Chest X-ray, PA view. Patient: 64 years old, sex M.
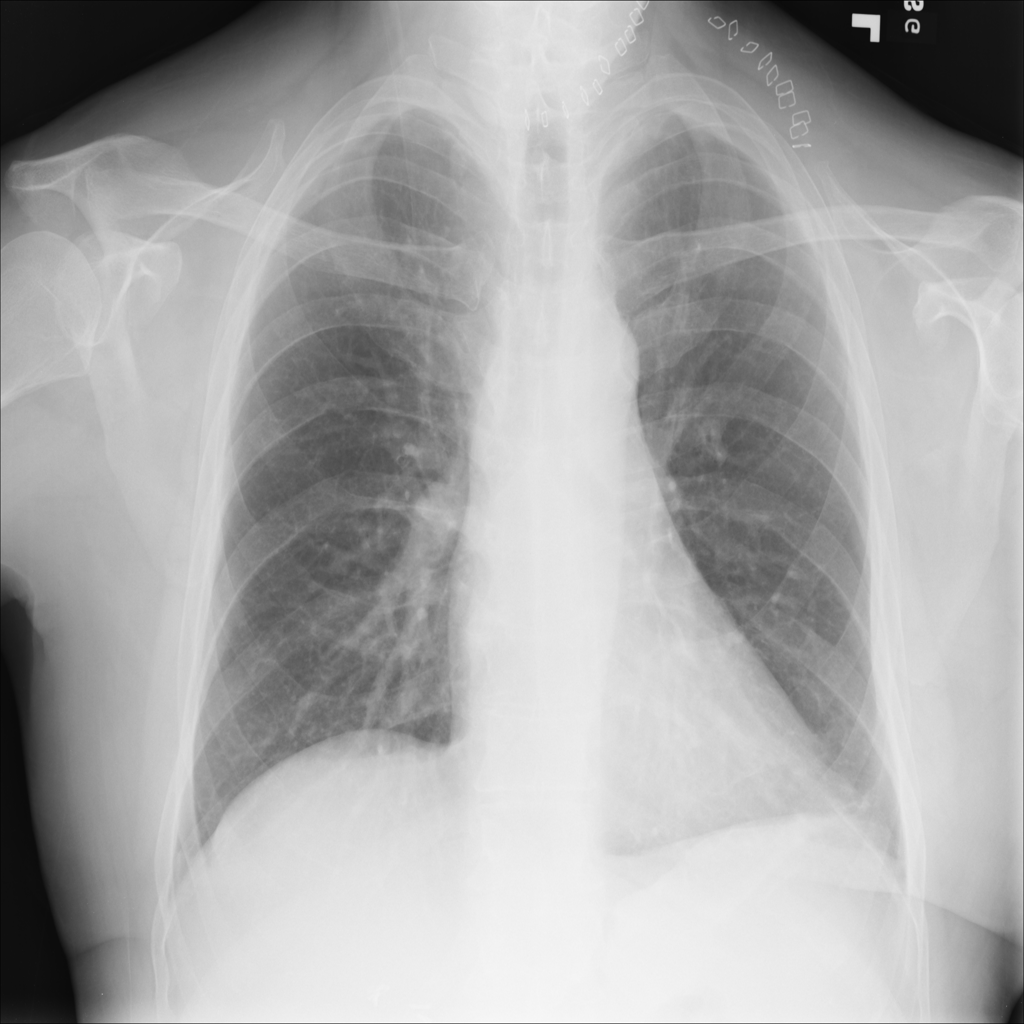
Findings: No Finding